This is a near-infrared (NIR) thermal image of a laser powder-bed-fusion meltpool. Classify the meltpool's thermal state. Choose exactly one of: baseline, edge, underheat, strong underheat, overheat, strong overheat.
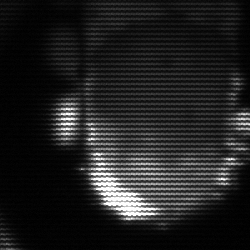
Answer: baseline